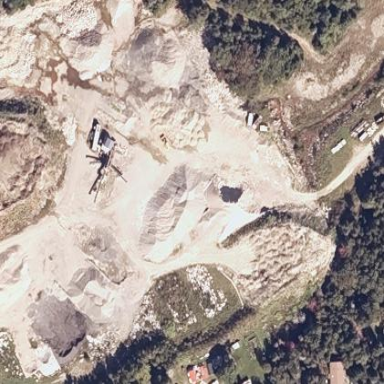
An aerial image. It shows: Quarry area.